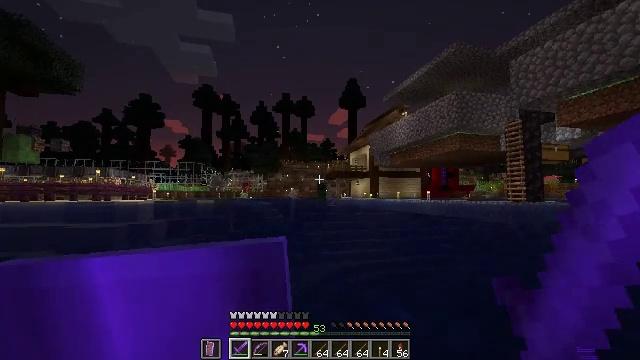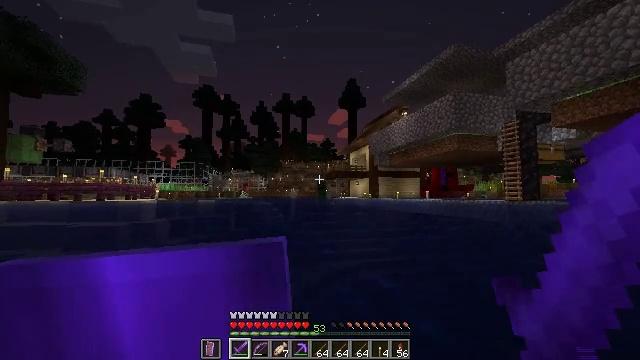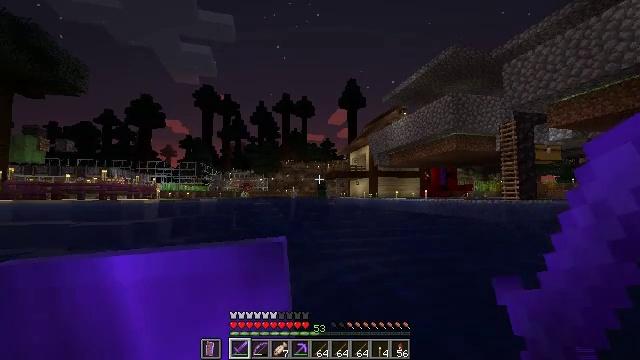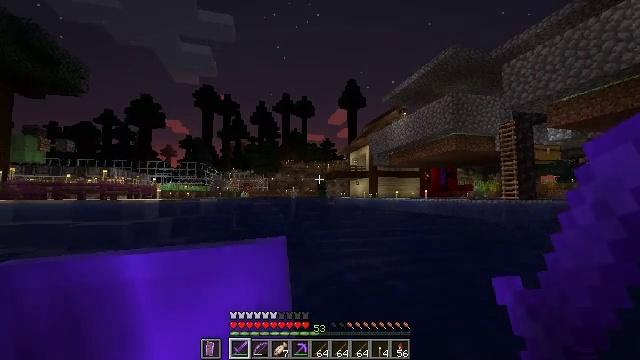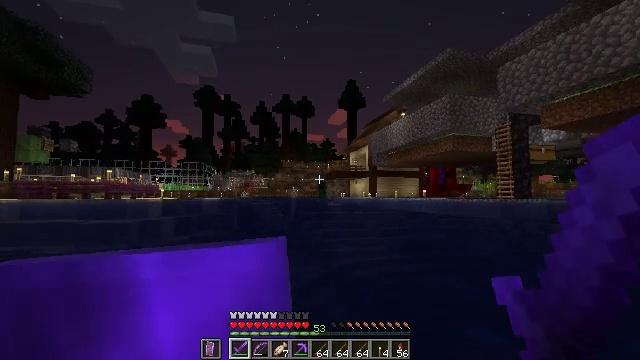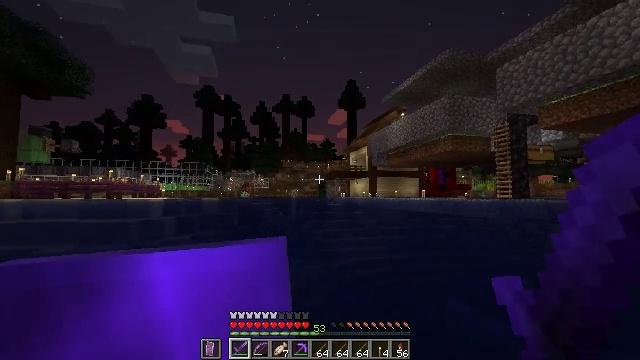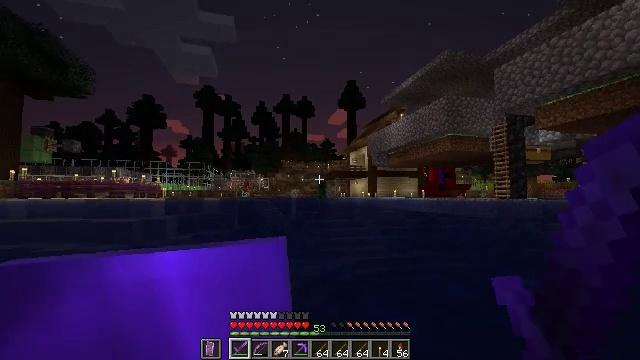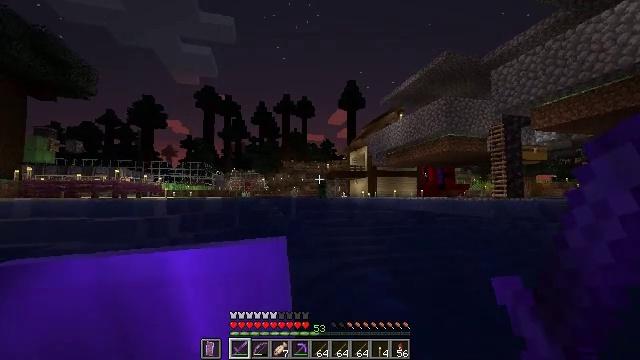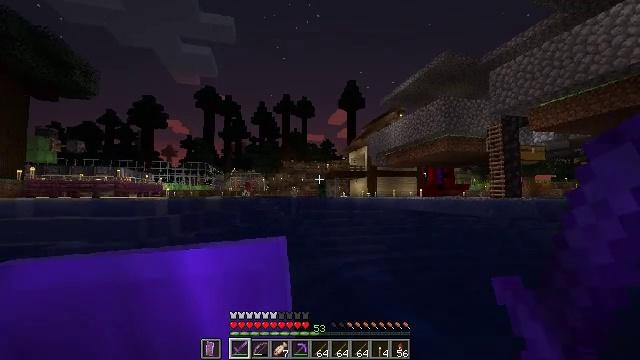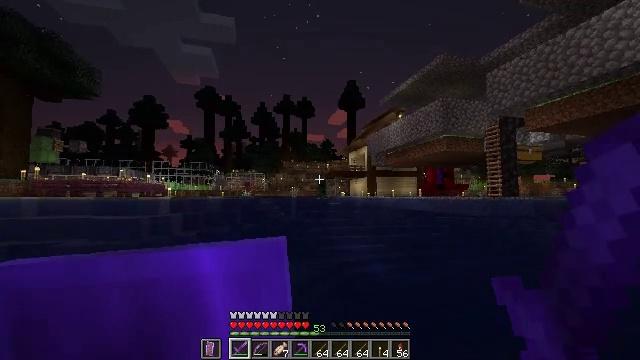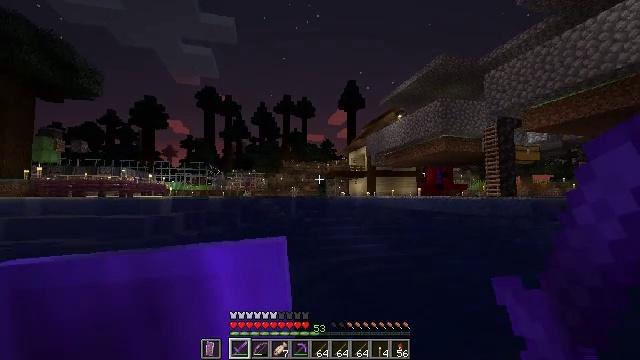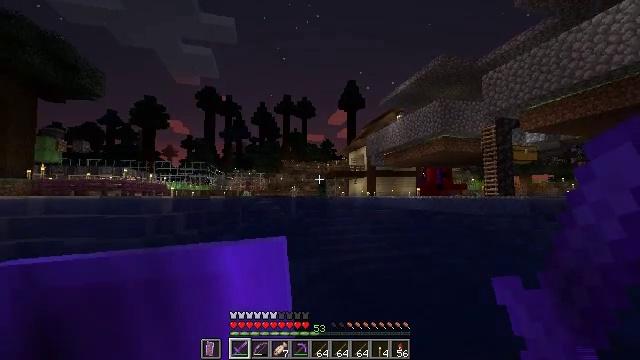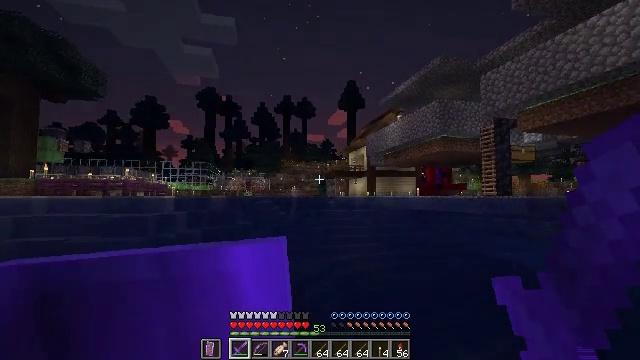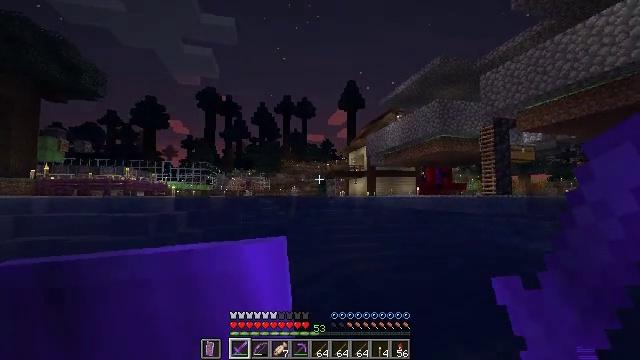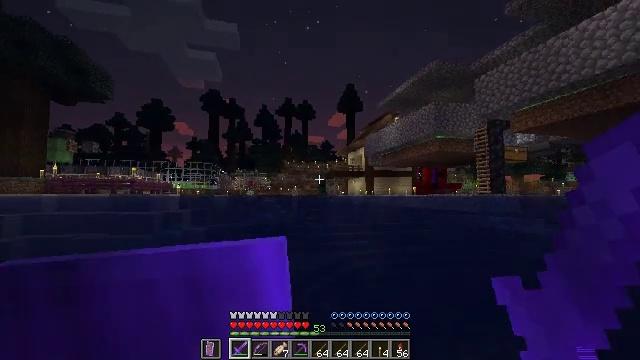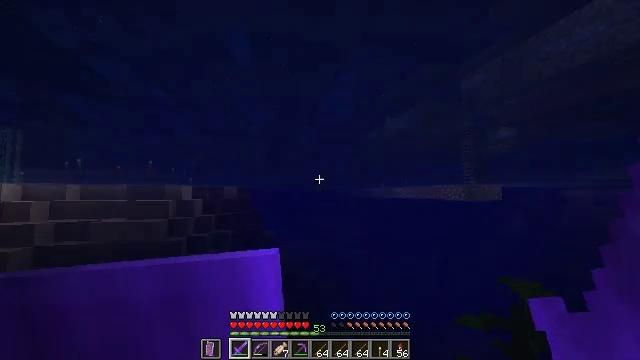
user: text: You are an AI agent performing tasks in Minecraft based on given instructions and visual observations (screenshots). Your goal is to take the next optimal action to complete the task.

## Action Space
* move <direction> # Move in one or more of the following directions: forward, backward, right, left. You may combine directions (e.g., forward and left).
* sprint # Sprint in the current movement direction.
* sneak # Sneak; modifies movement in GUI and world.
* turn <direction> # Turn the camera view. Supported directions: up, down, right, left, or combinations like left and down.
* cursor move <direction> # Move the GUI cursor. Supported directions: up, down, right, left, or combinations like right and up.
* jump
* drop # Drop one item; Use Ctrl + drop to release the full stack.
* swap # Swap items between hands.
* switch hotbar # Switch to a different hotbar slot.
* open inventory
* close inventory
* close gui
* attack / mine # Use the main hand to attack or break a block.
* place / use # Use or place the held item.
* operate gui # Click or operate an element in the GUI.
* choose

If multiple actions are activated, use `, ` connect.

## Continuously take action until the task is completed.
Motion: motion action
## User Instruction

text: Hunt the creeper.
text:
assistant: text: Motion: move back
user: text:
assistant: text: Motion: move back
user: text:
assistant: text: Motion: move back
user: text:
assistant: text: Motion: move back
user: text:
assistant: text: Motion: move back
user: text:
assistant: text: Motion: move back
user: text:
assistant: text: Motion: move back
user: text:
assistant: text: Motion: move back
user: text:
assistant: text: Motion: move back
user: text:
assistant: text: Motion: move back
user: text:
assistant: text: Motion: no_op
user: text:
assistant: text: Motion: sprint
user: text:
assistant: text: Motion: move forward, sprint
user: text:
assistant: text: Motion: move forward, sprint
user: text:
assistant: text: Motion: move forward, sprint
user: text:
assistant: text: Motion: move forward, sprint
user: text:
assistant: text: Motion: move forward, sprint
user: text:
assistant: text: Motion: move forward, sprint
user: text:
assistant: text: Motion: move forward, sprint
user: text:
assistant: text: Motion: move forward, sprint
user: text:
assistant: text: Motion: move forward, sprint
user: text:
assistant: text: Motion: move forward, sprint
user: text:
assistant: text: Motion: move forward, sprint
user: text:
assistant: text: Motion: move forward, sprint
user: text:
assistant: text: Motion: move forward, sprint, turn up
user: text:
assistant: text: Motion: move forward, sprint
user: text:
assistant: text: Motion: move forward, sprint
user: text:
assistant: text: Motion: move forward, sprint
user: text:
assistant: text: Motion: move forward, sprint
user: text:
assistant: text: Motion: move forward, sprint